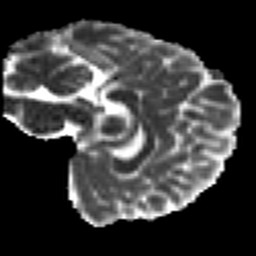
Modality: MD
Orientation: sagittal
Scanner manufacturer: siemens
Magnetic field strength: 3 T
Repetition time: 7.8 s
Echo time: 0.09 s